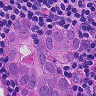
Metastatic tissue present: yes